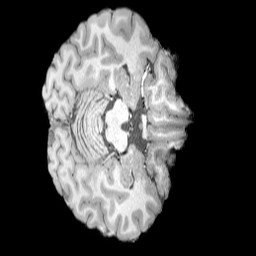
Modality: T1w
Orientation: axial
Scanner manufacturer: siemens
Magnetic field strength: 3 T
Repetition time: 2.08 s
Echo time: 0.00464 s